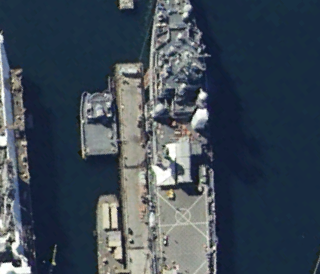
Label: combat